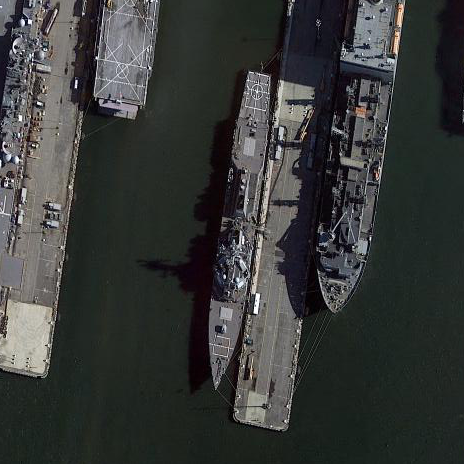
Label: destroyer